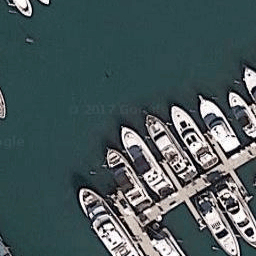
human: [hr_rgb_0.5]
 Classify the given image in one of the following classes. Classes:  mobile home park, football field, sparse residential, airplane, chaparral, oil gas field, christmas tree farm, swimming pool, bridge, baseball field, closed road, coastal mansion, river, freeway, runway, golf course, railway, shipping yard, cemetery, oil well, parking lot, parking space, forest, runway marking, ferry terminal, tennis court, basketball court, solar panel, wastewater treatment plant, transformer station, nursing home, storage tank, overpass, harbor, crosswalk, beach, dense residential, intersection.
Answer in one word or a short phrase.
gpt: harbor